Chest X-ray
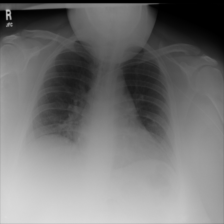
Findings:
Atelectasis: negative
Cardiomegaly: negative
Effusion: negative
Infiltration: negative
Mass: negative
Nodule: negative
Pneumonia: negative
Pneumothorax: negative
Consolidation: negative
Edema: negative
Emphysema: negative
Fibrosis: negative
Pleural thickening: negative
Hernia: negative